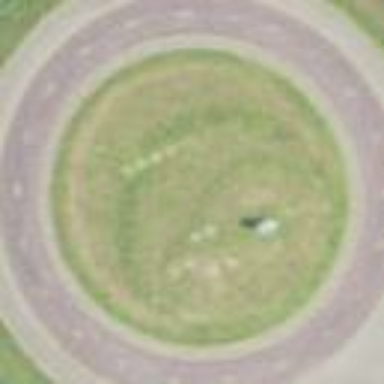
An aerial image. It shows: Service road that includes roundabout.